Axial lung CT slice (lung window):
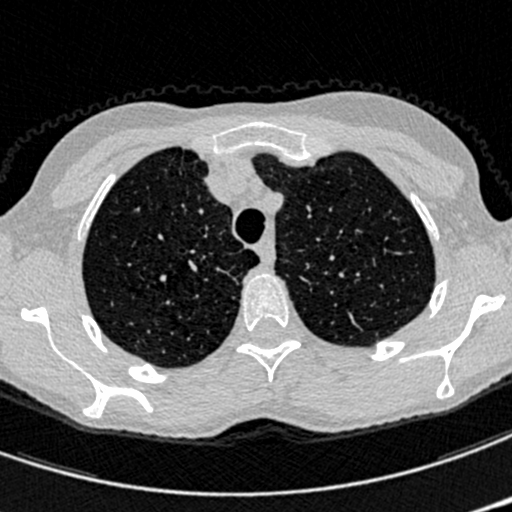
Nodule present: no